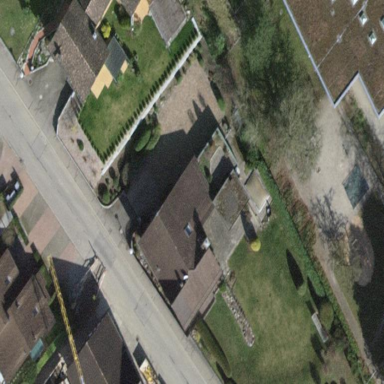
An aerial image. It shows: Detached building.